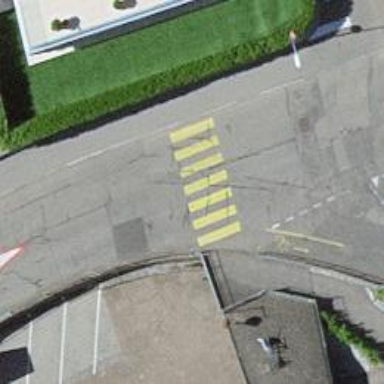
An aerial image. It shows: Zebra crossing on the road.